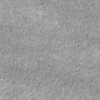
Label: not_dusty